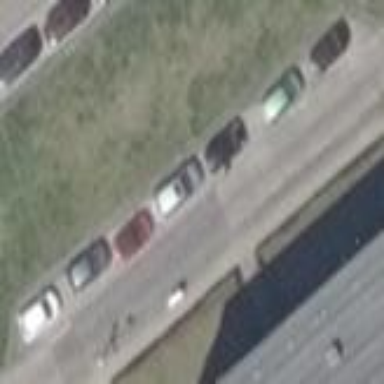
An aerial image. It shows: Street-side parking area.